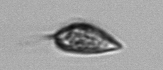
Label: Prorocentrum_triestinum